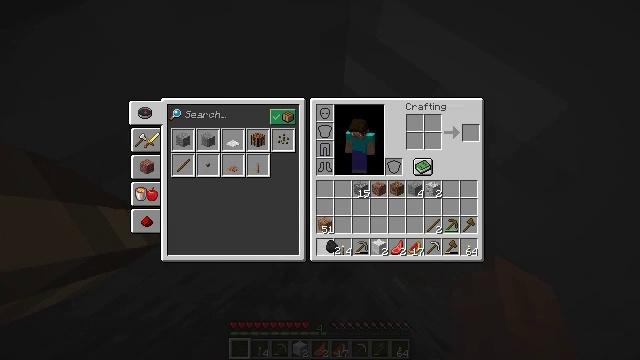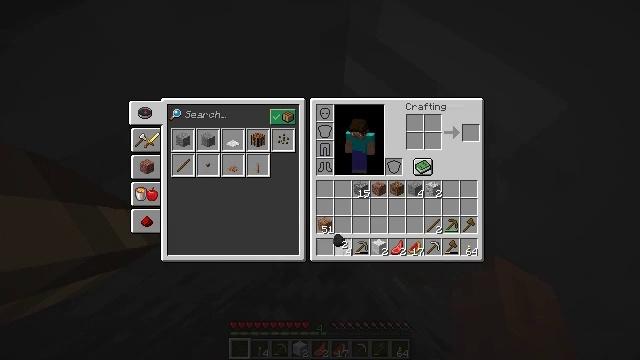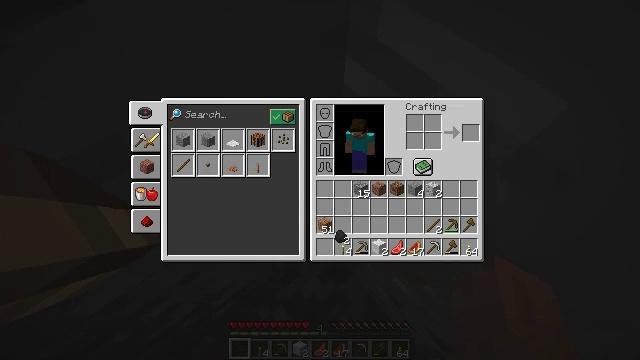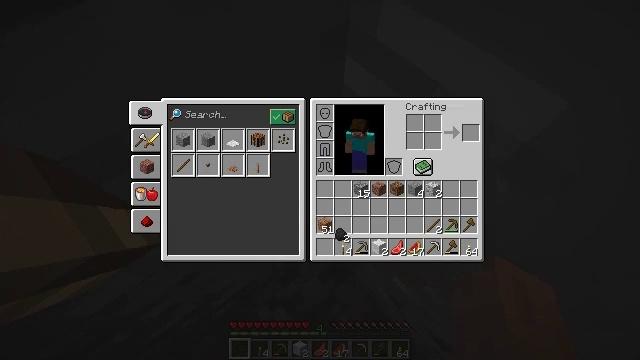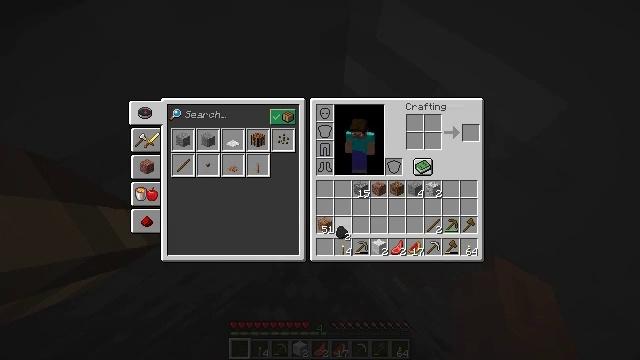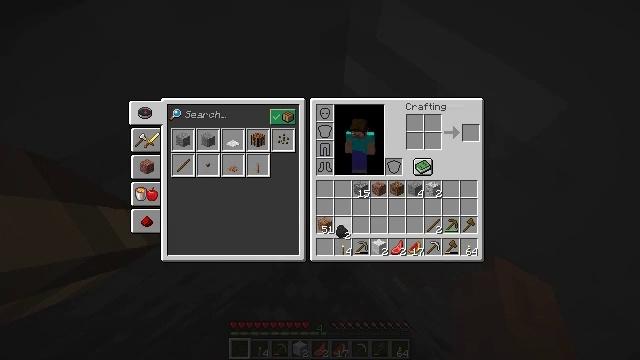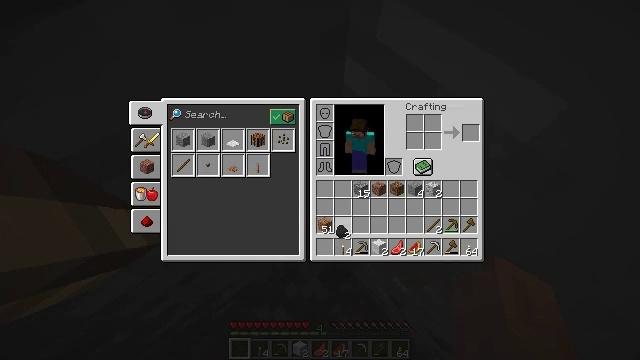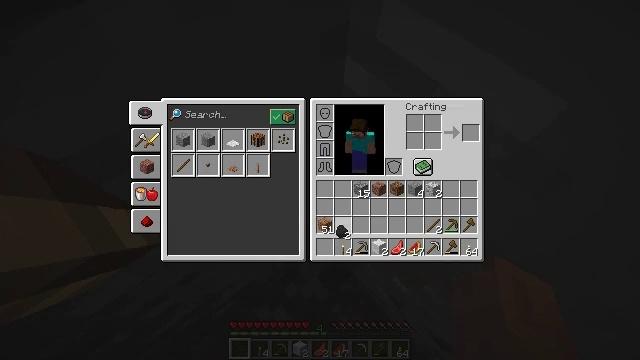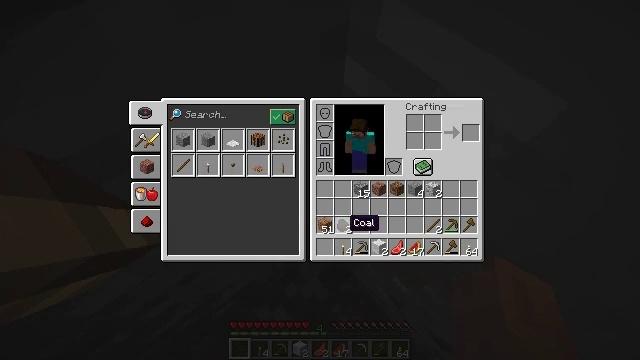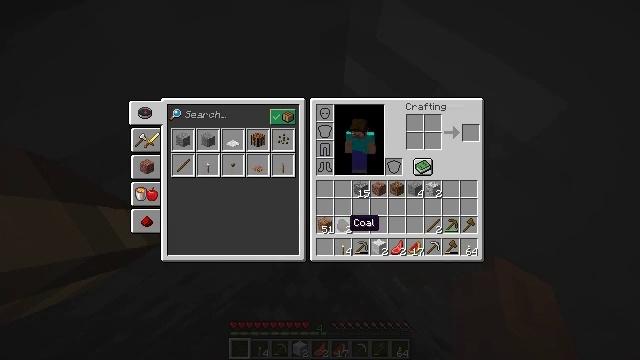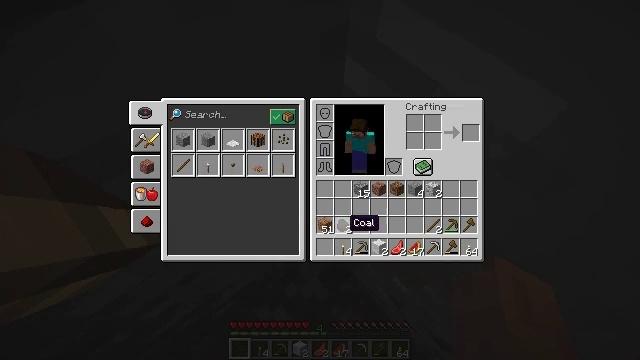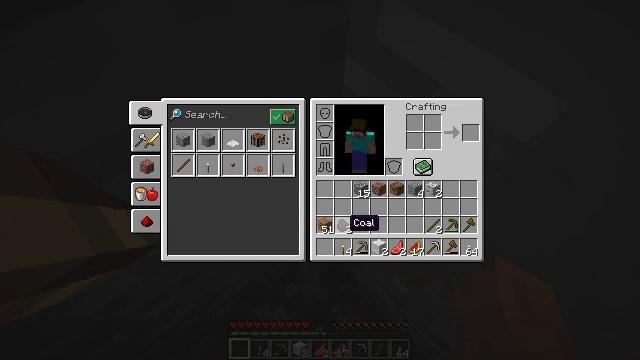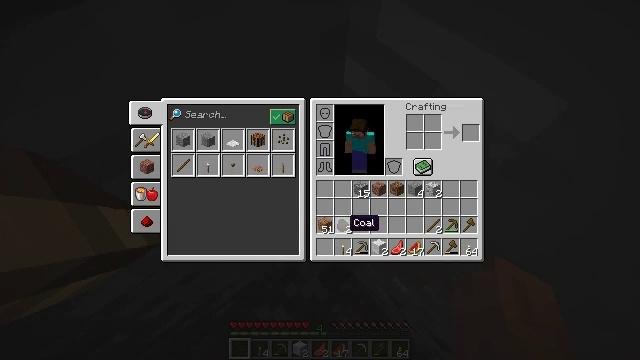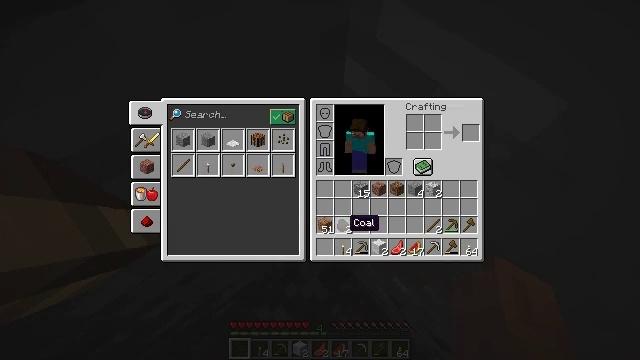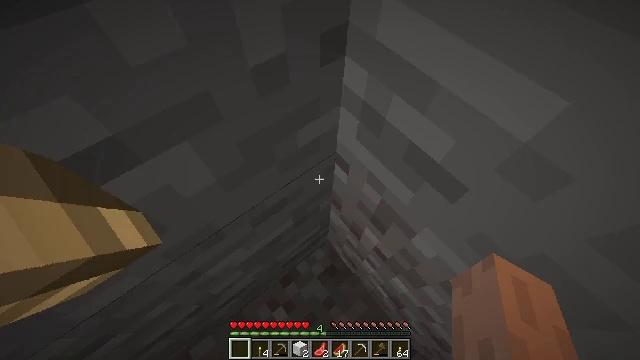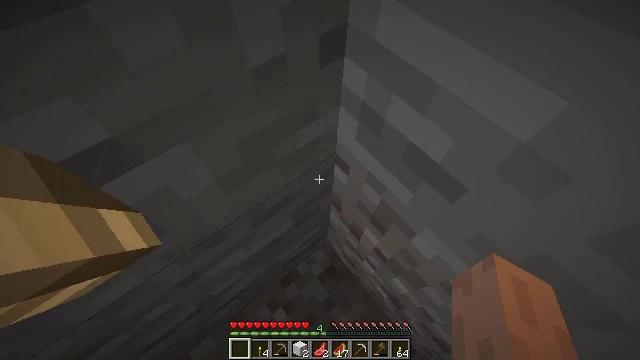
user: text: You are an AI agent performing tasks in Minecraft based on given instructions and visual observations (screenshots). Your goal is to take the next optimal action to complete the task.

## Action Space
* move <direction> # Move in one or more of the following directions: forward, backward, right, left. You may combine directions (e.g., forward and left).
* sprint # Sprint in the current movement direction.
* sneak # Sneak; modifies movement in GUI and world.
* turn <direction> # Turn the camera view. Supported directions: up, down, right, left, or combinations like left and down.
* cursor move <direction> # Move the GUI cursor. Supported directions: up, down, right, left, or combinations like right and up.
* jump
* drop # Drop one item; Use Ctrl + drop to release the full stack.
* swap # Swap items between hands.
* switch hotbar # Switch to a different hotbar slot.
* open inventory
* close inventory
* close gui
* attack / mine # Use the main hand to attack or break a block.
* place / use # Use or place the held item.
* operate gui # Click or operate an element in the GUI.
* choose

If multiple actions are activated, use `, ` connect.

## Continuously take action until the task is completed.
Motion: motion action
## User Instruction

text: Collect gravel for your inventory.
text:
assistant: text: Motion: no_op
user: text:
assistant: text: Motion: no_op
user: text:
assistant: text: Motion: no_op
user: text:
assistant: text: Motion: no_op
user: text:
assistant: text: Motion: operate gui
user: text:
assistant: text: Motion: operate gui
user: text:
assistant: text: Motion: operate gui
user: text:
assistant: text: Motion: no_op
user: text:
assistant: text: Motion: no_op
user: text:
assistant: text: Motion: no_op
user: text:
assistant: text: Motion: no_op
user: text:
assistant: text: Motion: no_op
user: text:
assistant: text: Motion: no_op
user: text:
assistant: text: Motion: no_op
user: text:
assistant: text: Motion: no_op
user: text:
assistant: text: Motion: turn right
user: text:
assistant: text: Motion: turn right
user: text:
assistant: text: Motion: turn right
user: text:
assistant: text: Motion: no_op
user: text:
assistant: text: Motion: turn right
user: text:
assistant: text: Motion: turn right
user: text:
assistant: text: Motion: turn right
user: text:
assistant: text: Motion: turn right
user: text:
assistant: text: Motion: turn right
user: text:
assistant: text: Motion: turn right
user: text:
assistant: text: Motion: turn right
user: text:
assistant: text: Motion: turn right and down
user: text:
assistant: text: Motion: turn right and down
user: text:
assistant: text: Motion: turn right and down
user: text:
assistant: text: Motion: turn right and down